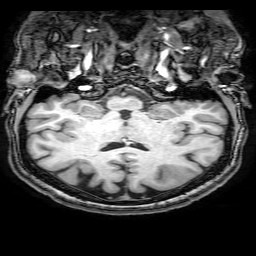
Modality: T1w
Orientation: sagittal
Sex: female
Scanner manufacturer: philips
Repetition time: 0.008155 s
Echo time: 0.00373 s